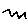
Label: zigzag